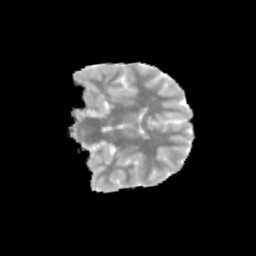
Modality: MD
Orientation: coronal
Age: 11
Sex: male
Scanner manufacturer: siemens
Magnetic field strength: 3 T
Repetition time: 3.8 s
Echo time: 0.07 s